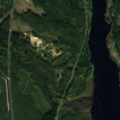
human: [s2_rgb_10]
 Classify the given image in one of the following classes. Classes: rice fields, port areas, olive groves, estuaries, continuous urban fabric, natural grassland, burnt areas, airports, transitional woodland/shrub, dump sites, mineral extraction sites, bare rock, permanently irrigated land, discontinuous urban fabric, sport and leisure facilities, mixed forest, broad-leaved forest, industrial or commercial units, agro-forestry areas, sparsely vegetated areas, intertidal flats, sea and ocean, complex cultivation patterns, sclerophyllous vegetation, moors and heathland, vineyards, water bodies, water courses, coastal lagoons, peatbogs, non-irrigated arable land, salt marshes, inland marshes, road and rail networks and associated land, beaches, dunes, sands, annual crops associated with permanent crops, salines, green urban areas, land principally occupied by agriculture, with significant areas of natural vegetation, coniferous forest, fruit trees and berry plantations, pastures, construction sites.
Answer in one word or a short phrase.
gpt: coniferous forest, mixed forest, water courses